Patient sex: F
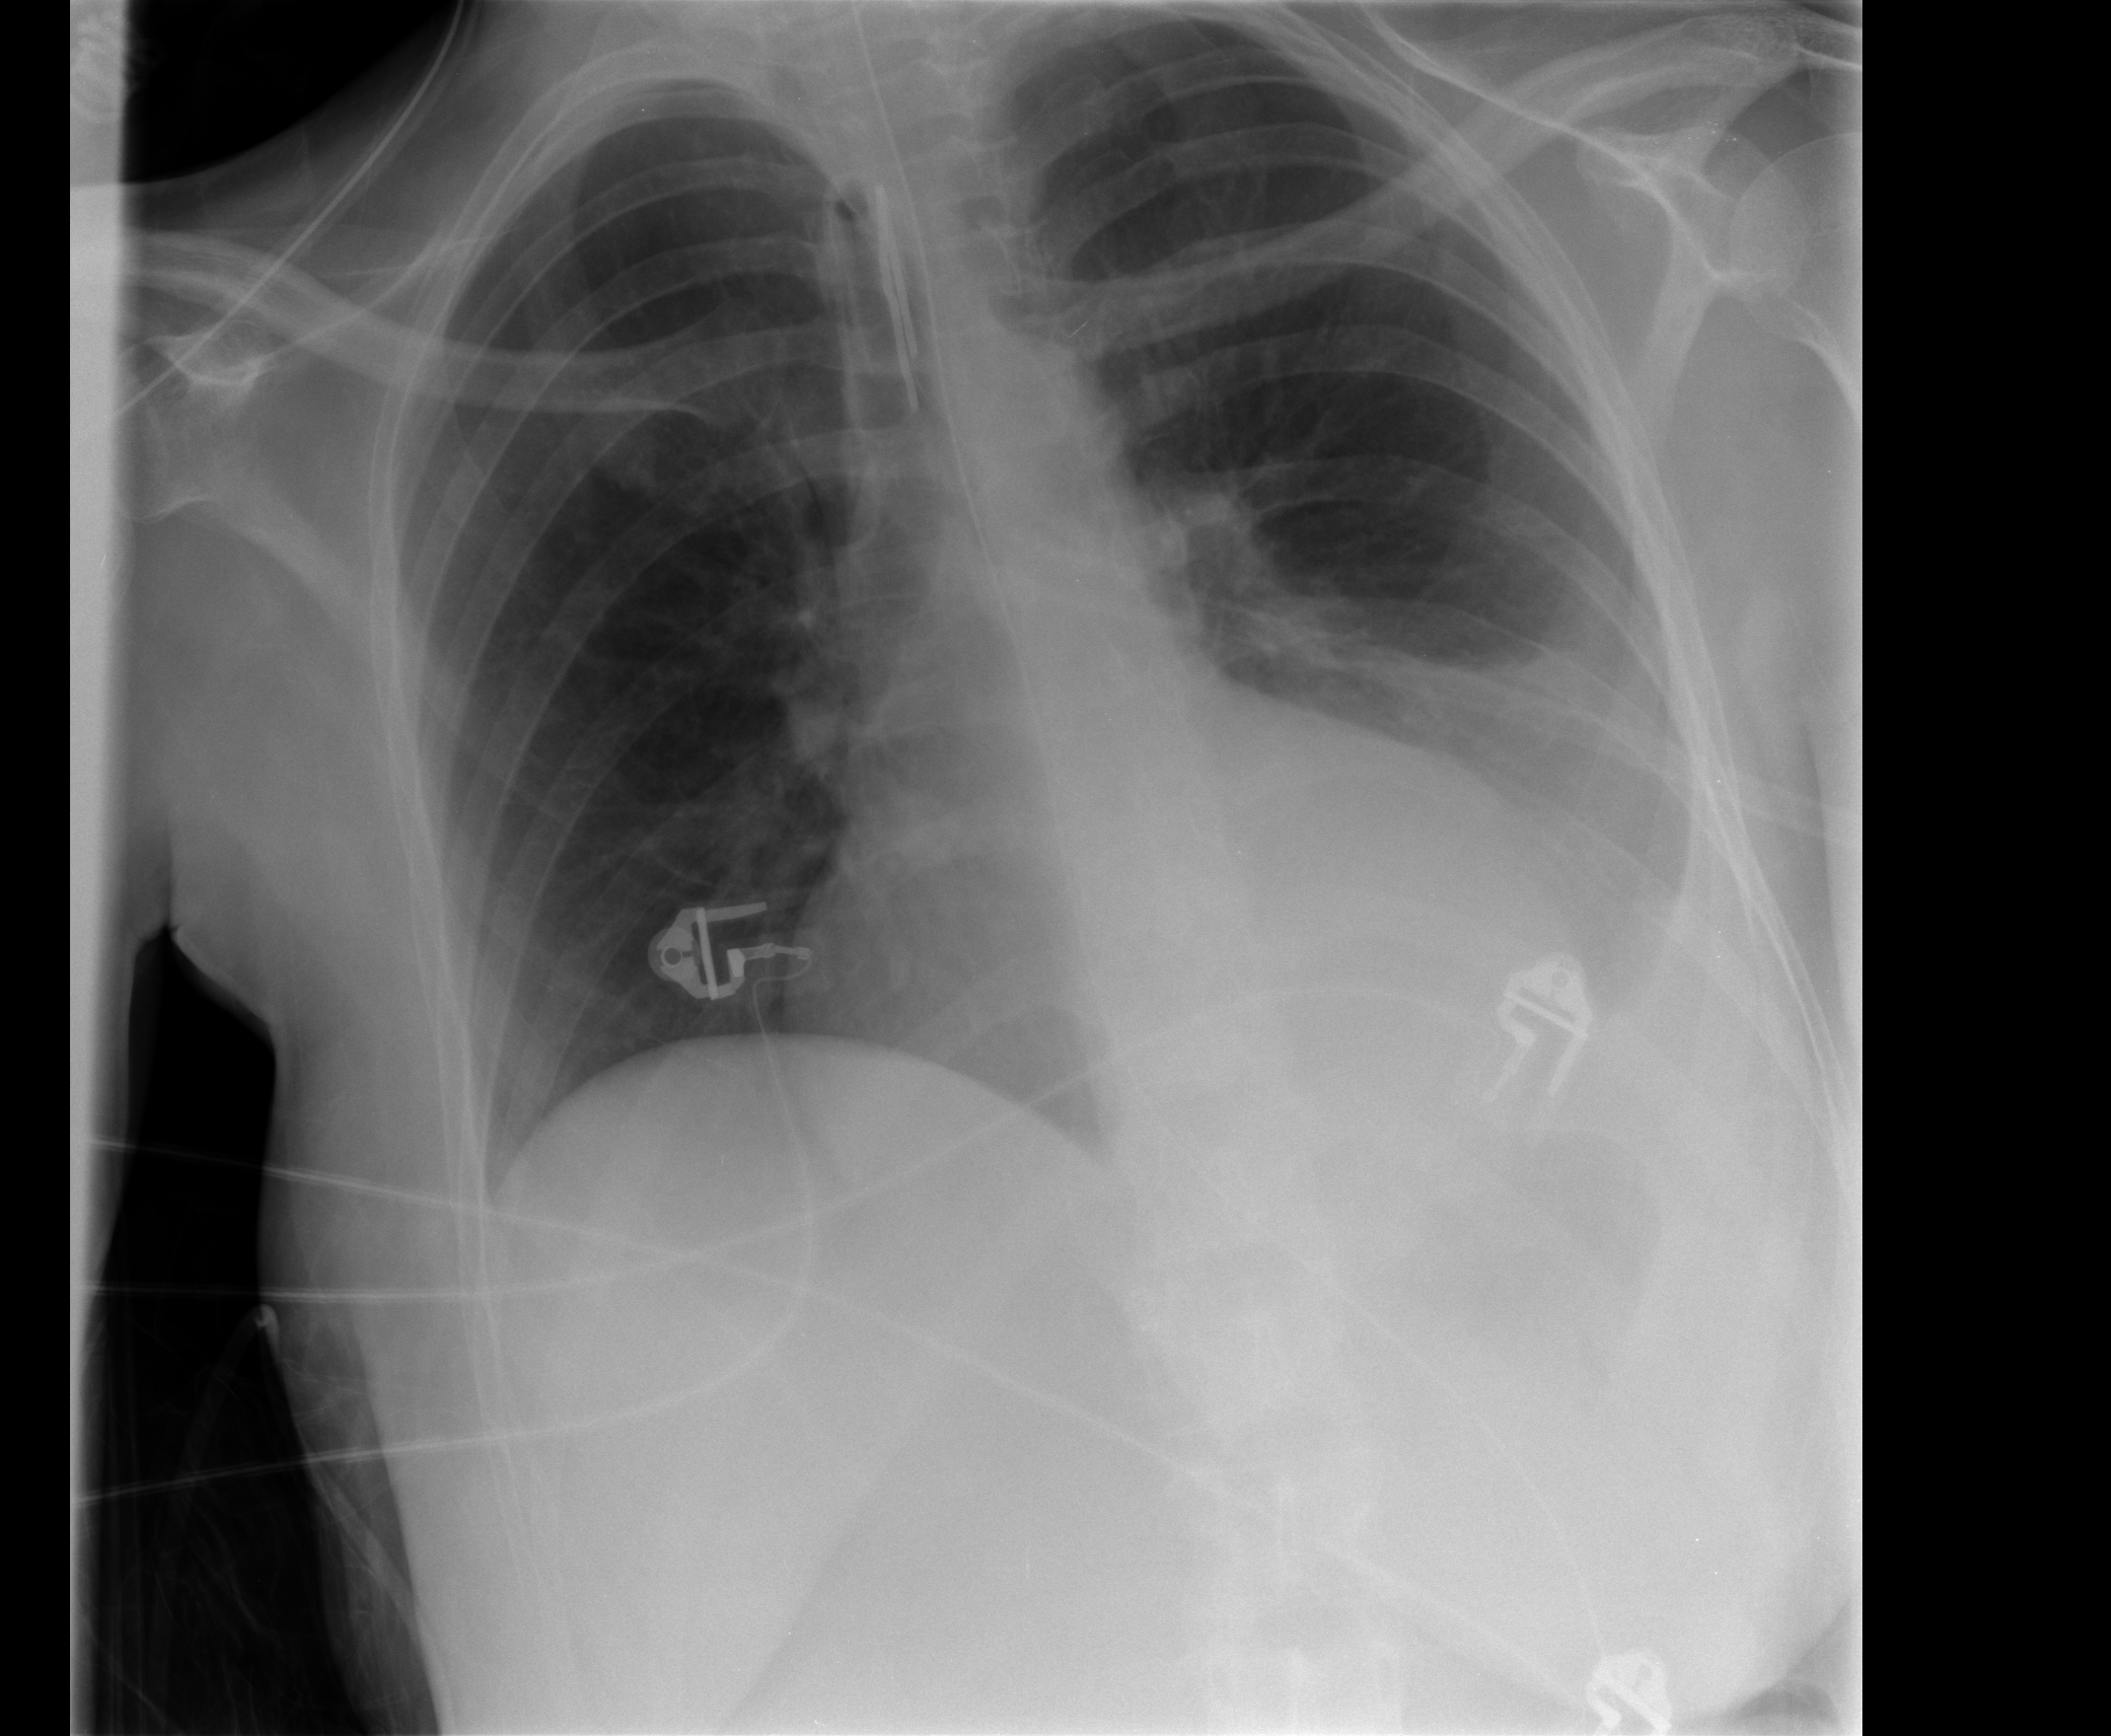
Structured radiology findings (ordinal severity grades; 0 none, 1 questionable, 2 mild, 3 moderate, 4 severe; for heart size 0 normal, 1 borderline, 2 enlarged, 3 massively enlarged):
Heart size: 2
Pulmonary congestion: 1
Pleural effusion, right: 0
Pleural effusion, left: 2
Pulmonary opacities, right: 0
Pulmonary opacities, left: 1
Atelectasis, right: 0
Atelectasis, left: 3